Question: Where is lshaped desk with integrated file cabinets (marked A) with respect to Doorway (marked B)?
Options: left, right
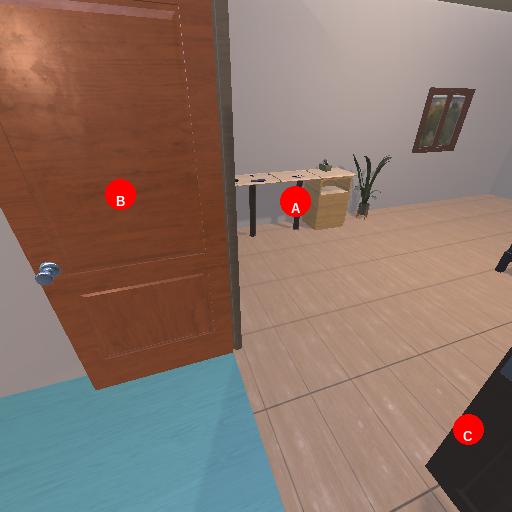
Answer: left